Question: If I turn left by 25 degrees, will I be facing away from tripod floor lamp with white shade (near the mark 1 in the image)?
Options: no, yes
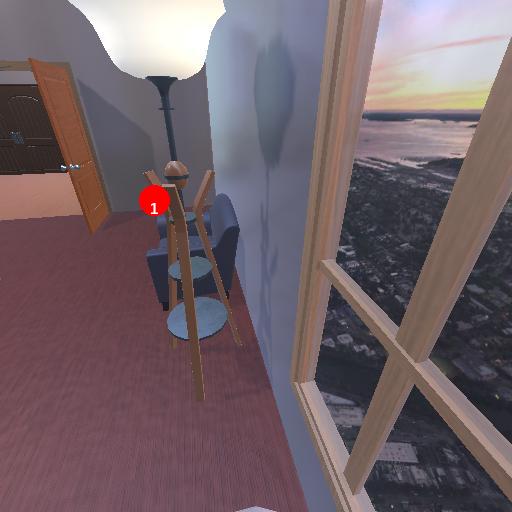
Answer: no